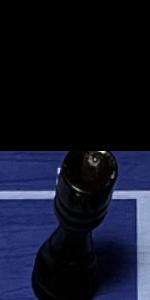
Label: Rook_Black